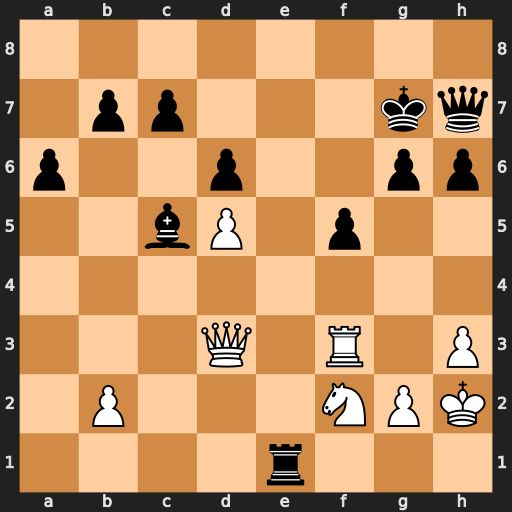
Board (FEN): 8/1pp3kq/p2p2pp/2bP1p2/8/3Q1R1P/1P3NPK/4r3
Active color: w
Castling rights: -
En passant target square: -
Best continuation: Qc3+ Re5 Nd3 b6 b4